Aerial crown-view tile of a tropical tree (Barro Colorado Island, Panama), acquired 20250414:
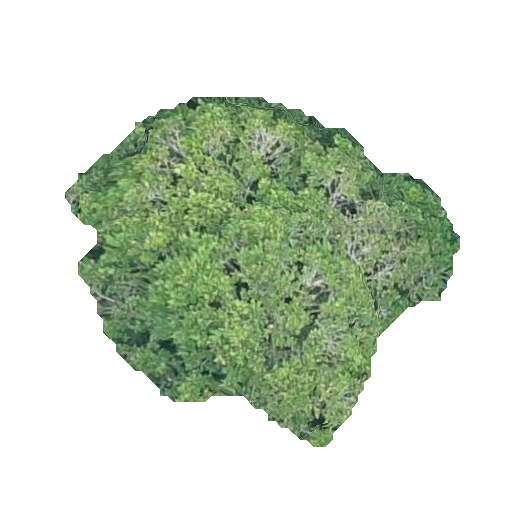
Species: Poulsenia armata
GBIF accepted scientific name: Poulsenia armata
Crown area: 131.801 m²